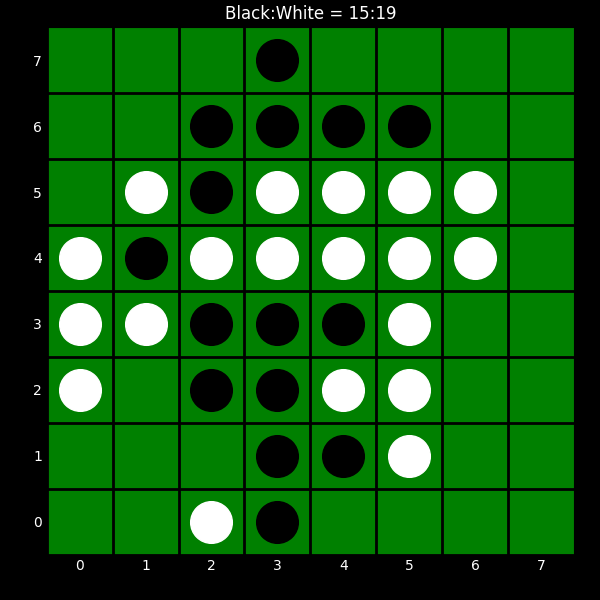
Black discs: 15
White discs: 19